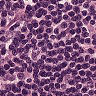
Metastatic tissue present: no